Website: crate-barrel
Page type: customer-info-address
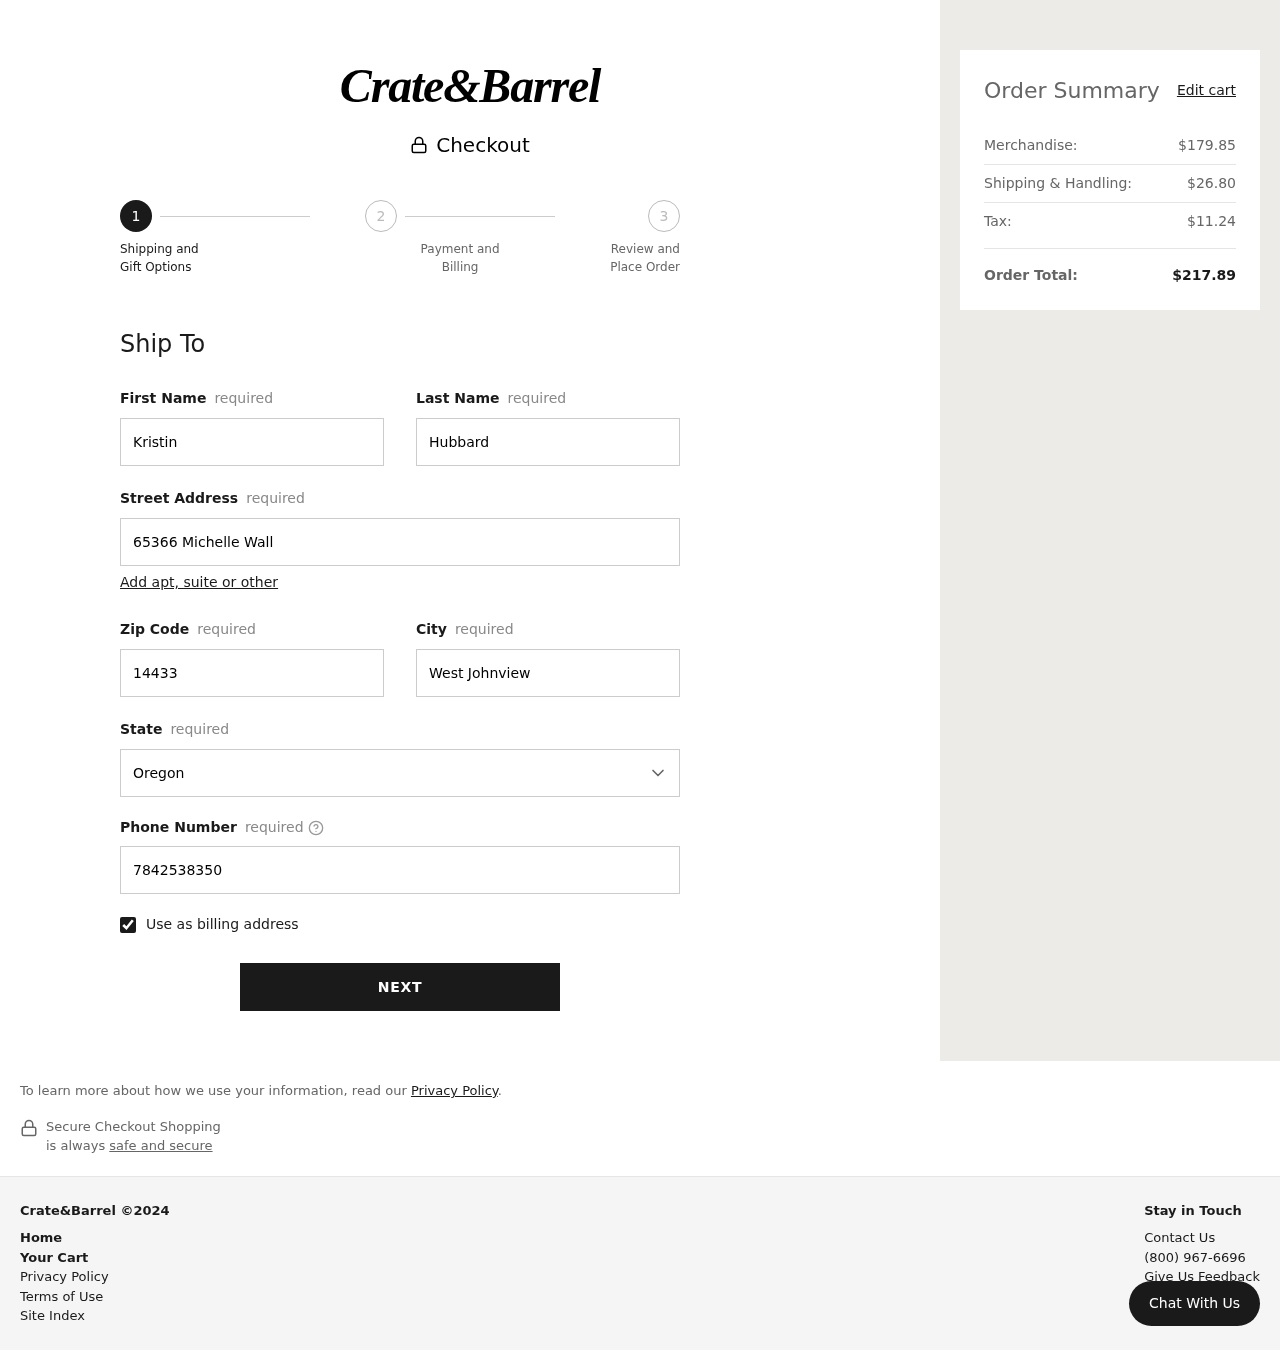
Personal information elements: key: PII_CITY
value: West Johnview
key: PII_FIRSTNAME
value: Kristin
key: PII_LASTNAME
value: Hubbard
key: PII_PHONE
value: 7842538350
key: PII_POSTCODE
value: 14433
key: PII_STATE
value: Oregon
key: PII_STREET
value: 65366 Michelle Wall
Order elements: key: ORDER_SUBTOTAL
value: $179.85
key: ORDER_SHIPPING_COST
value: $26.80
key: ORDER_TAX
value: $11.24
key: ORDER_TOTAL
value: $217.89